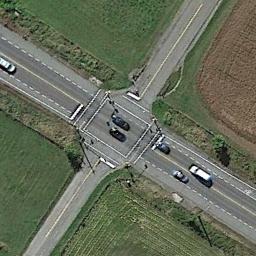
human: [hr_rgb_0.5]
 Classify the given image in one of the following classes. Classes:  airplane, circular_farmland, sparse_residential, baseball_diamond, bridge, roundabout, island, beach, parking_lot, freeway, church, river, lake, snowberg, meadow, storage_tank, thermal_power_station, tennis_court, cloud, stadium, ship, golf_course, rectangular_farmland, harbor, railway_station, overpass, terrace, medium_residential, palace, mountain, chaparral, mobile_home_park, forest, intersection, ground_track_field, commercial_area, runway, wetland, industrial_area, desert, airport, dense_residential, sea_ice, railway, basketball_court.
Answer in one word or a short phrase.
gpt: intersection